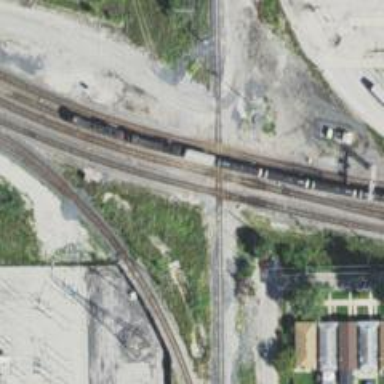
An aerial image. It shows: Railway crossing.